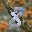
Label: 8